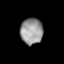
Tissue: lung
Cell type: Epithelial cells
Senescence score: 0.1889
Nuclear area (px): 572
Mean DAPI intensity: 152.259